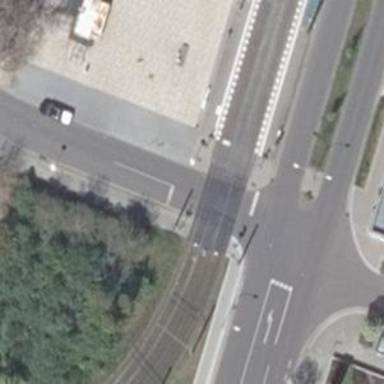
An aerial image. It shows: Tram level crossing with traffic signals.